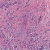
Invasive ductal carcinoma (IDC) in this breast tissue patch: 1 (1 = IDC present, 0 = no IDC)